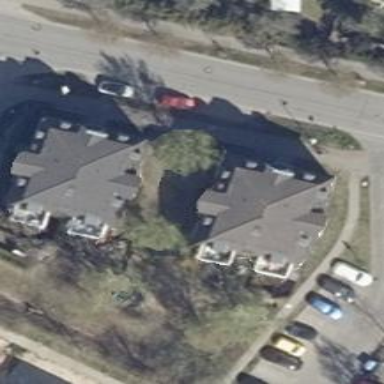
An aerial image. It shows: Charming apartments building with mansard roof design.